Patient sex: M
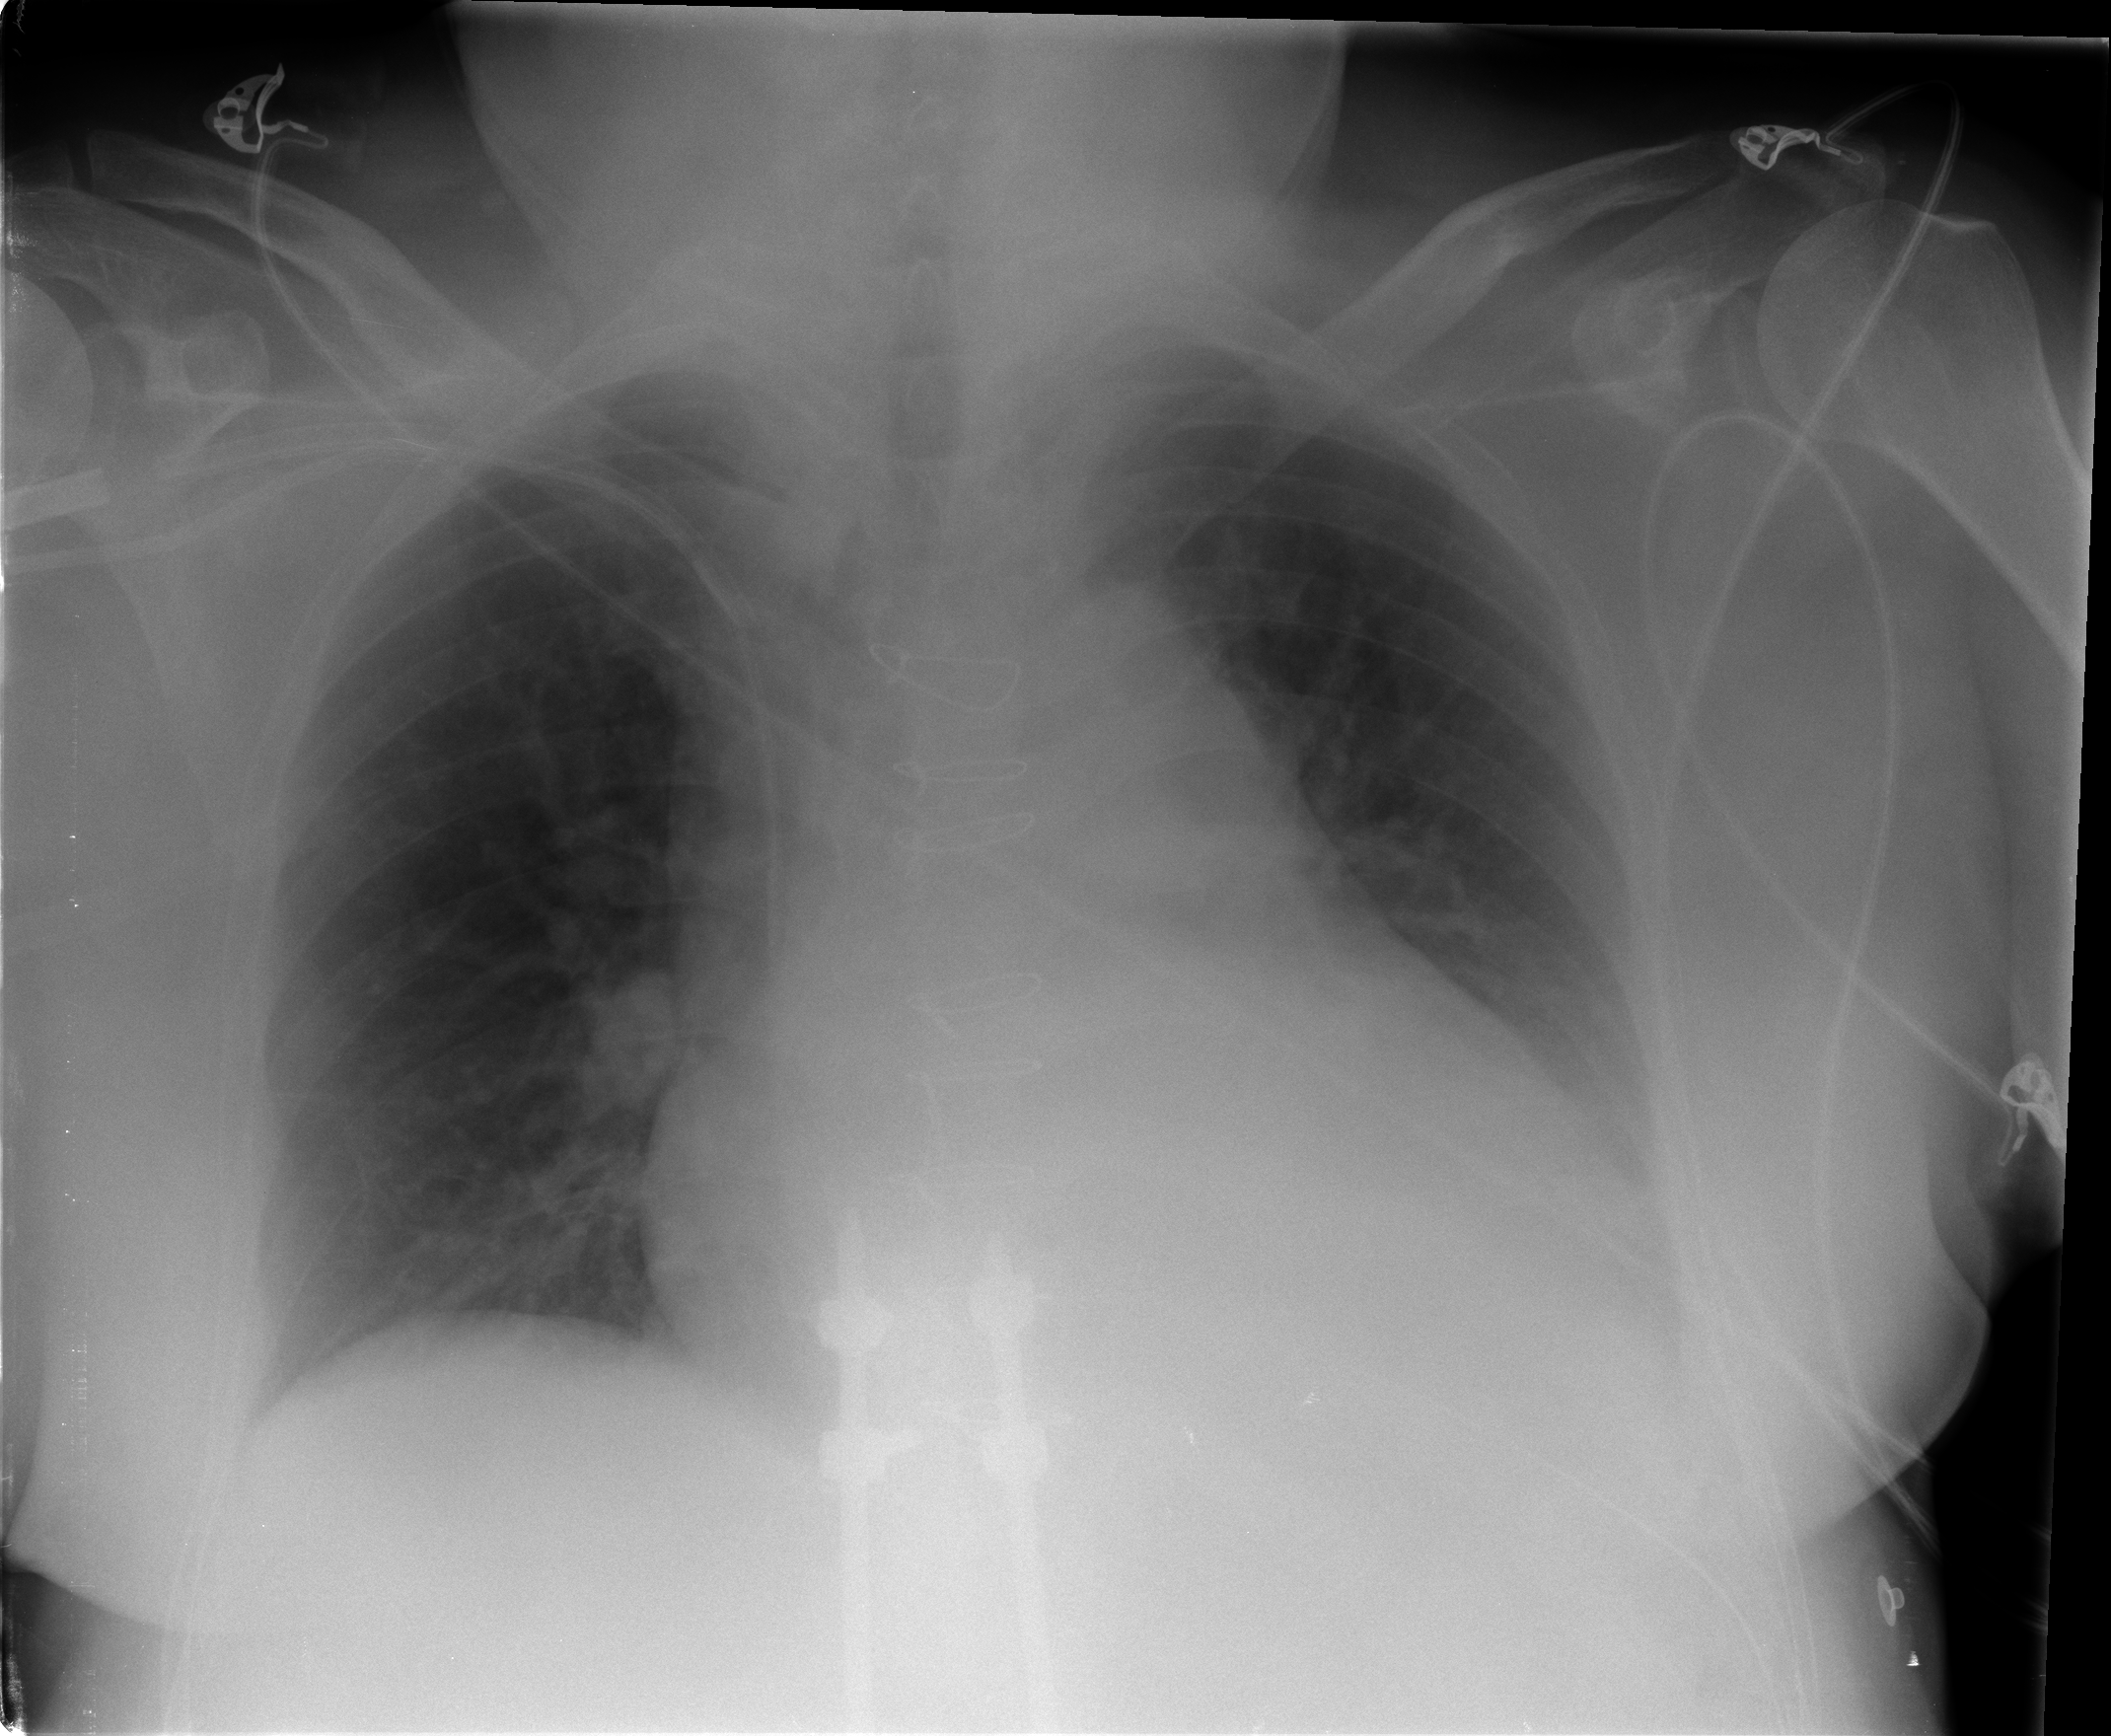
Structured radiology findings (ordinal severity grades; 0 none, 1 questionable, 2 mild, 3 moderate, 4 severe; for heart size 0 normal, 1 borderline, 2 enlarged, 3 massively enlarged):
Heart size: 1
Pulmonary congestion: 0
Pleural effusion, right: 0
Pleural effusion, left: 0
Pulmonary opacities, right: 0
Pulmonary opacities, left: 0
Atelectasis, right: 2
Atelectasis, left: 2